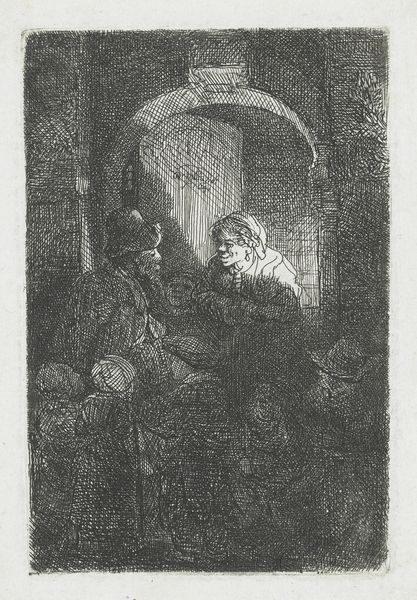
Titel: Vrouw in een deuropening, pratend met een man en kinderen
Künstler: Rembrandt Harmensz. van Rijn
Standort: Amsterdam
Institution: Rijksmuseum
Schlagwörter: mann, frau, nacht, tür, rembrandt, kinder, tor, radierung, pforte, bettler, geöffnet